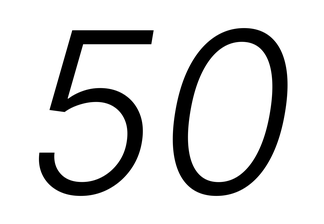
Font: Inter-Italic_Light_Italic